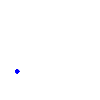
Particle: kaon